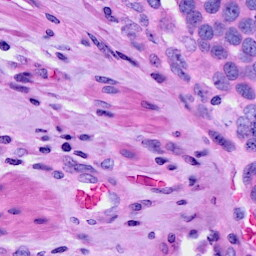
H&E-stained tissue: Ovarian